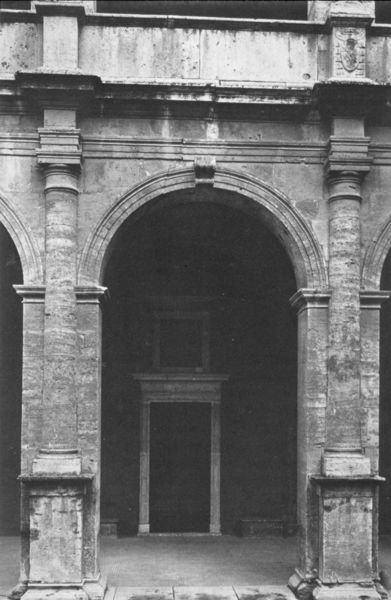
Titel: Palazzo Venezia (Innenhof: Arkade)
Künstler: Francesco del Borgo
Standort: Roma
Institution: Palazzo Venezia
Schlagwörter: weiß, grau, licht, schwarz, säule, säulen, tür, gebäude, haus, alt, architektur, sockel, stein, renaissance, kamin, balkon, relief, bogen, fassade, italien, hof, türe, weis, pilaster, rundbogen, vorsprung, detail, tor, halle, foto, fotografie, eingang, arkade, druck, schwarz-weiß, architrav, arkaden, kapitelle, kapitell, photo, portal, wappen, sims, grab, portikus, platten, schaten, basis, tur, mamor, romanisch, serliana, gliederung, halbsäulen, portiken, portika, teer, hofe, durhblick